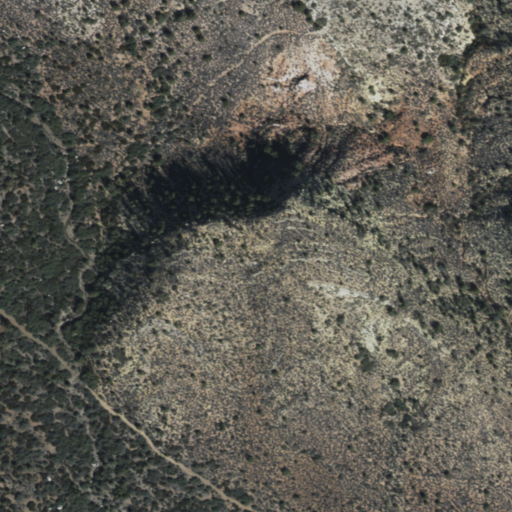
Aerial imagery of valley in Nevada named Big Springs Canyon containing shrub and evergreen forest